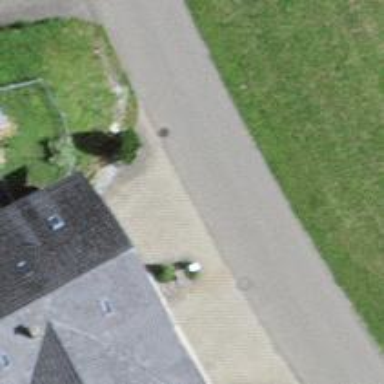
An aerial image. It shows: Unclassified road with asphalt surface.